Field crop: maize
Growth stage: 2
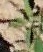
Species: atriplex